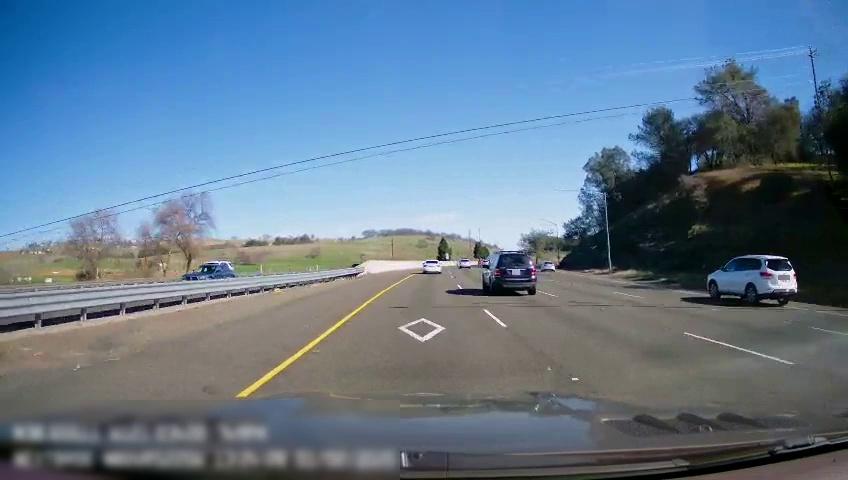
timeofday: Day
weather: Sunny
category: Drivable Space
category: Vehicles | Car
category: Vehicles | SUV
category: Vehicles | SUV
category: Vehicles | SUV
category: Vehicles | Car
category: Vehicles | SUV
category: Vehicles | SUV
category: Lanes | Current Lane
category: Lanes | Current Lane
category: Lanes | Alternate Lane
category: Lanes | Alternate Lane
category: Lanes | Alternate Lane